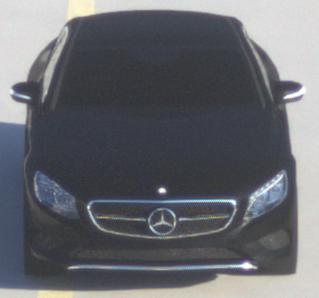
Make: Mercedes-Benz
Model: S 400 Coupé
Detailed model: S-Class (217) Coupé
Model produced from: 2015/10
Model produced until: 2017/09
Doors: 2
Color: black
Road condition: dry road
Daytime: sunrise or sunset
Contrast: medium contrast